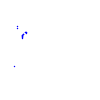
Particle: kaon